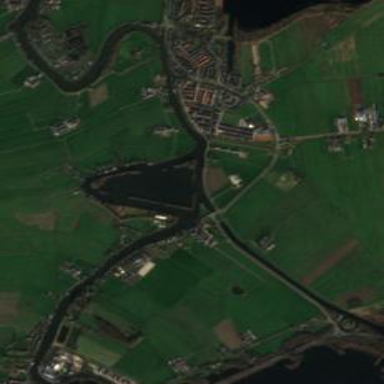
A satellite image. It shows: Canal.